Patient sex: F
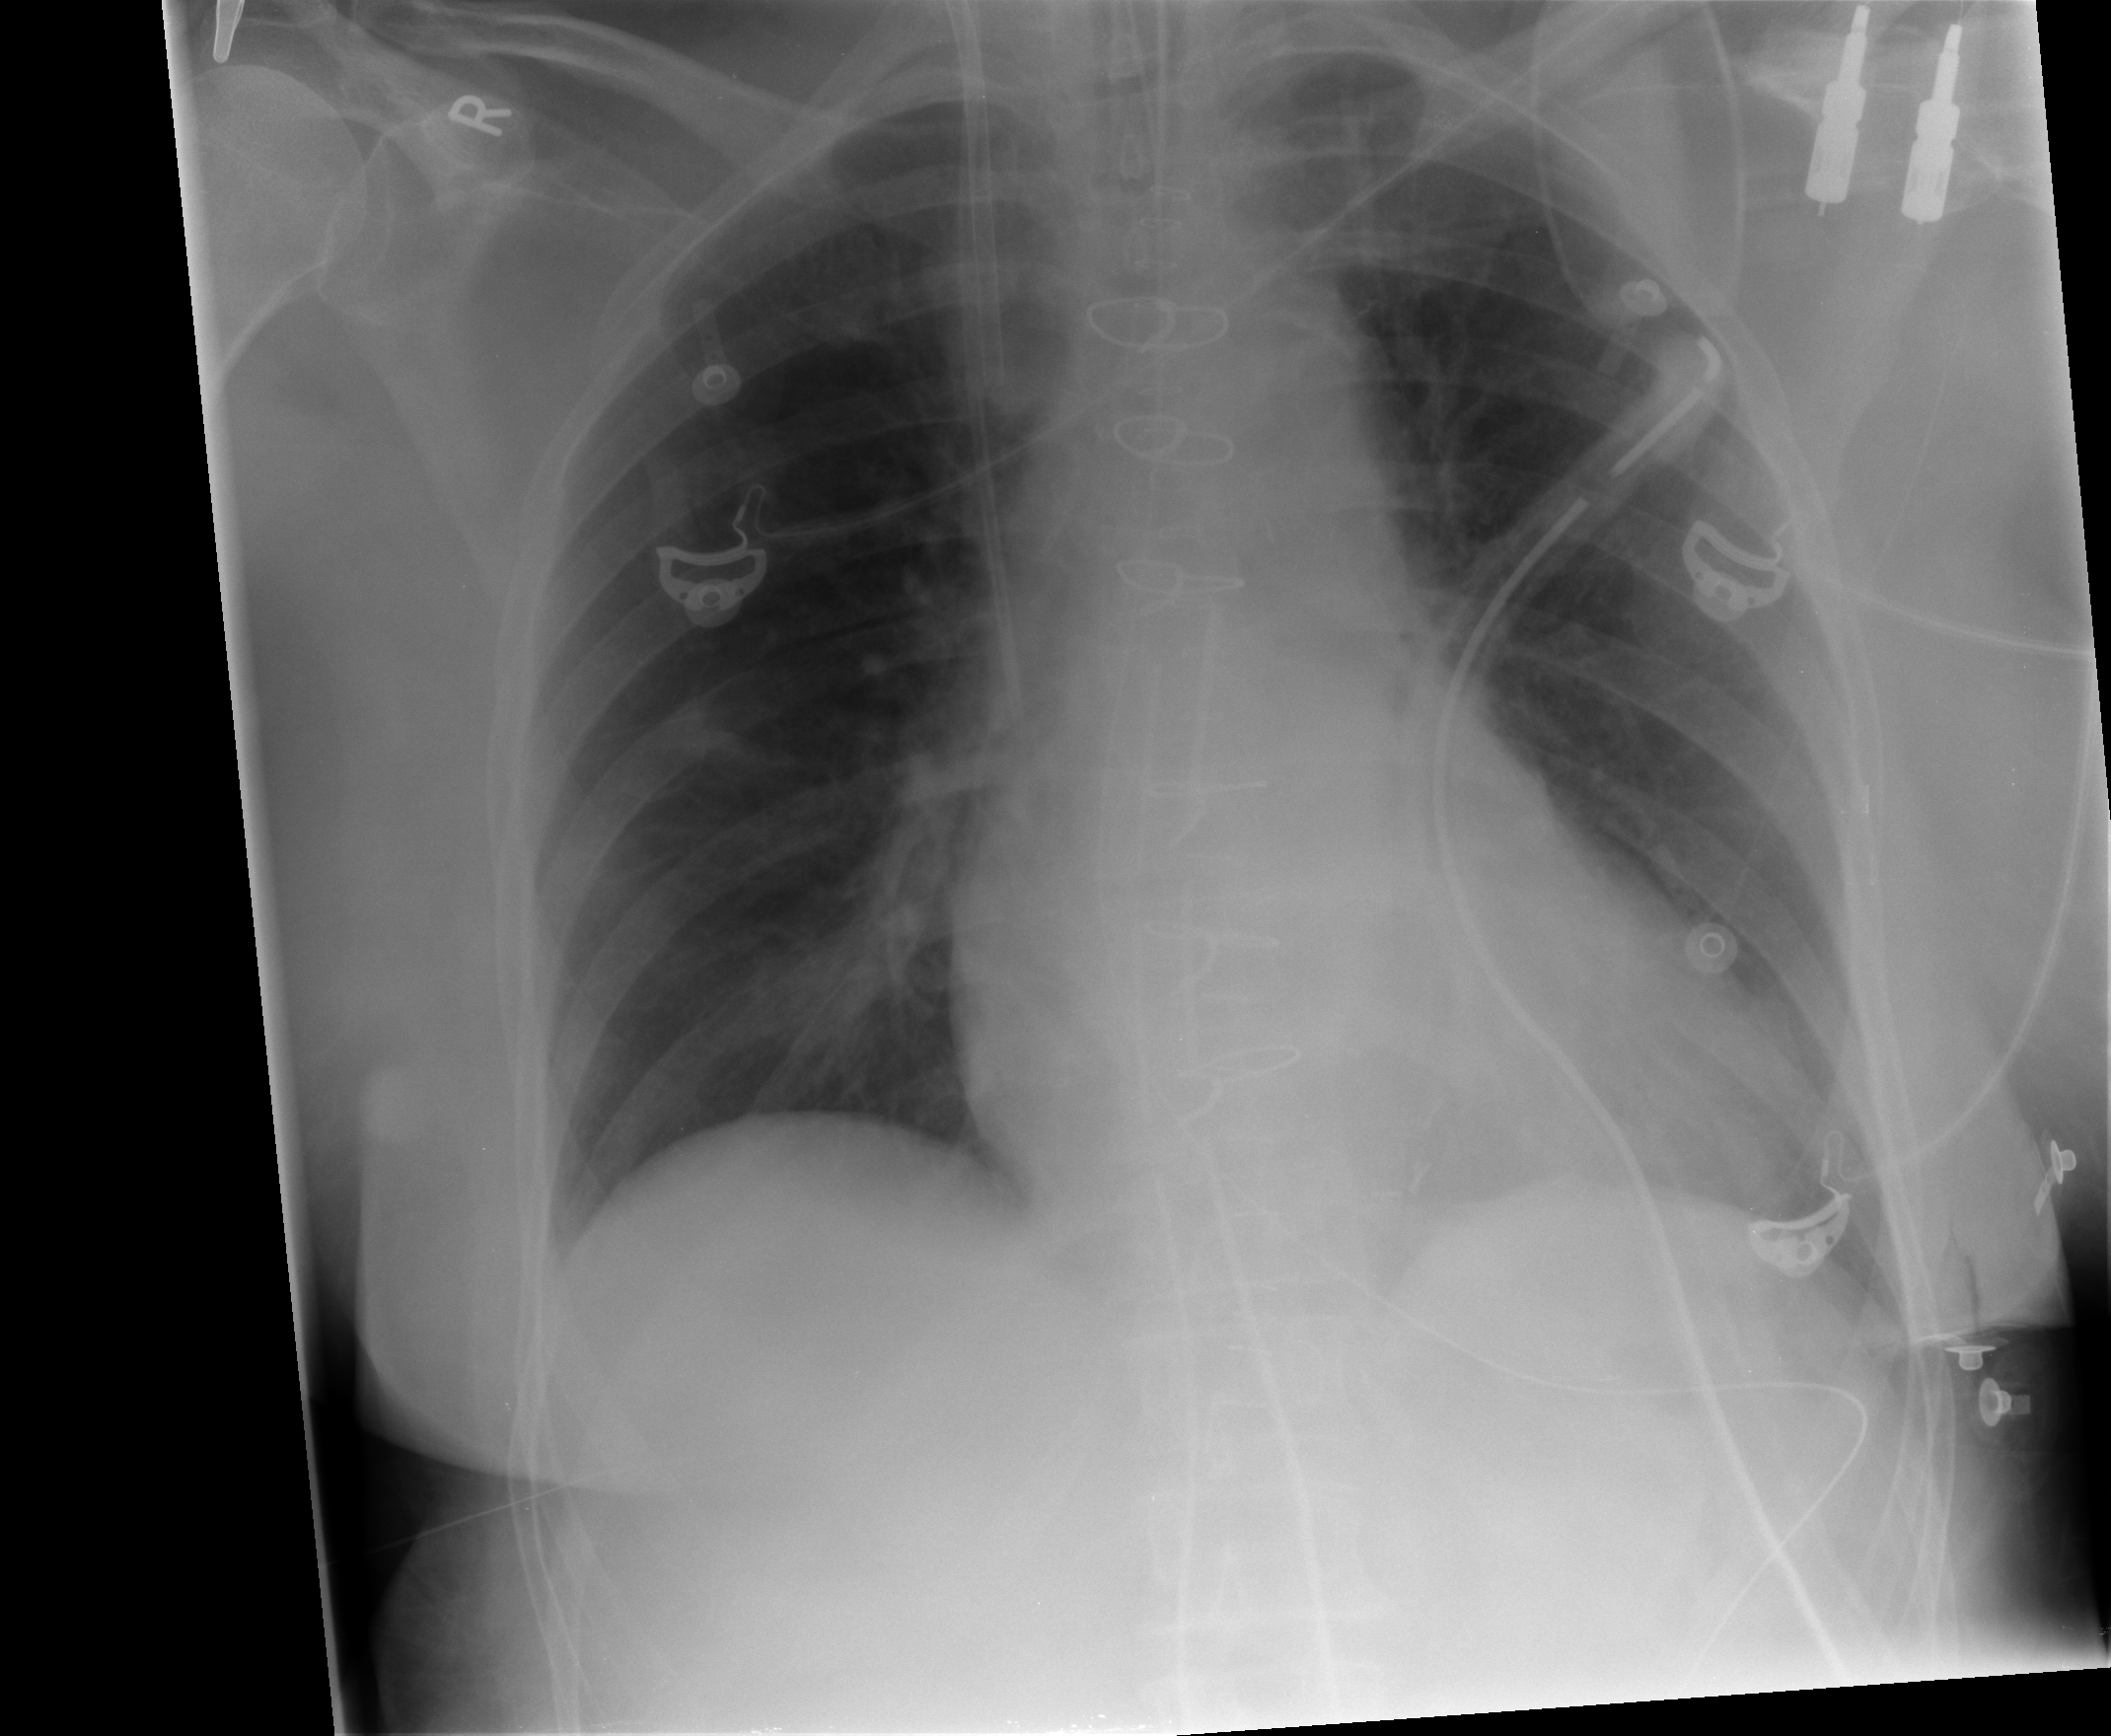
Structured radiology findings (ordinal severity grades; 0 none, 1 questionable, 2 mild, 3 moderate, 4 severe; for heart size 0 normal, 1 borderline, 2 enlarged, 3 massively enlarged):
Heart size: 0
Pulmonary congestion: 1
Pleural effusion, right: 0
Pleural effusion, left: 0
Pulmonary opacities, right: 0
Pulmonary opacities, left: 0
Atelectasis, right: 1
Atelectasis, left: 0